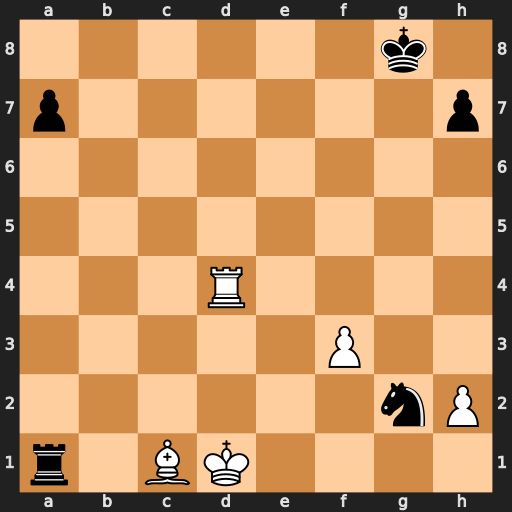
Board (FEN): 6k1/p6p/8/8/3R4/5P2/6nP/r1BK4
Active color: w
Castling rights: -
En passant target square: -
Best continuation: Rg4+ Kf7 Rxg2